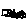
Label: triangle